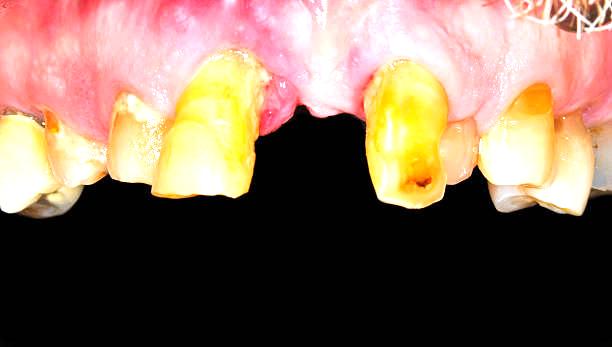
Condition: Calculus